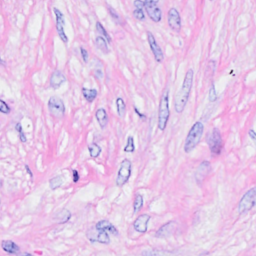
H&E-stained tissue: Breast